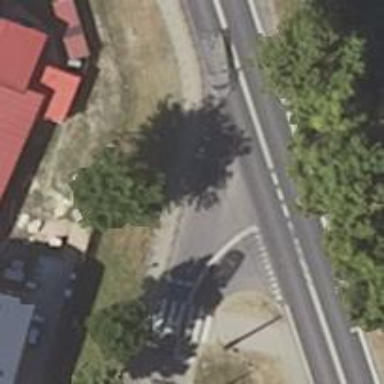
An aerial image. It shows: Road with "give way" sign.